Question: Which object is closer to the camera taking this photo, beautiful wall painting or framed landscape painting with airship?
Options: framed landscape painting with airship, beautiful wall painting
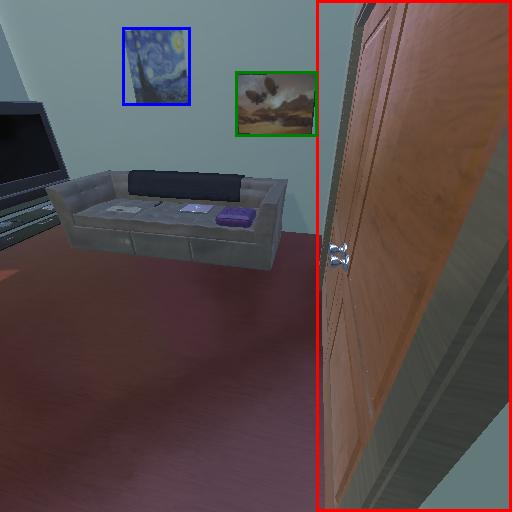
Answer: framed landscape painting with airship